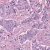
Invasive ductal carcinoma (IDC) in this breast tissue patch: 1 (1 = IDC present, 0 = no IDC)